Question: Is there any way to prevent this frame (as shown in the image) from appearing when a click happens in the browser ?

I have tried setting borders to none using ':focus' and ':active' in 'css', but it doesn't seem to work.
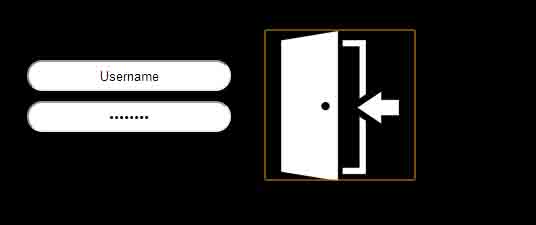
Answer: Use 'outline: 0;'. See <URL>.